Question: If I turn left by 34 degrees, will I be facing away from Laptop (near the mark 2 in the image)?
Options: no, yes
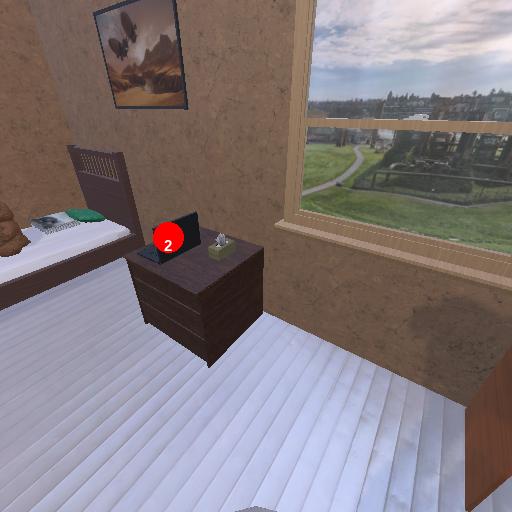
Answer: no